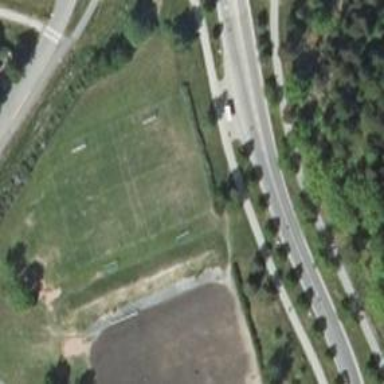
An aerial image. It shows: Soccer pitch for leisureland activities.